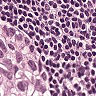
Metastatic tissue present: yes